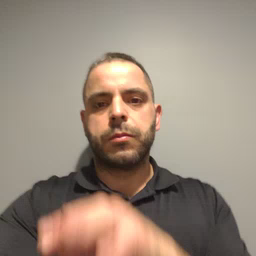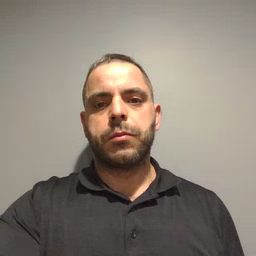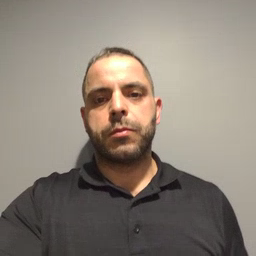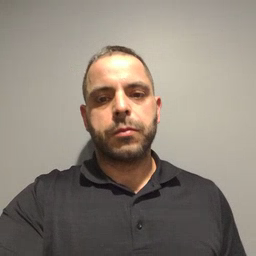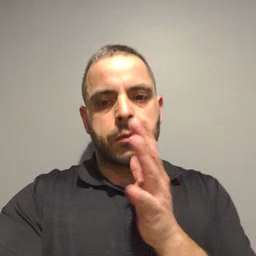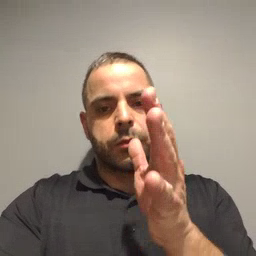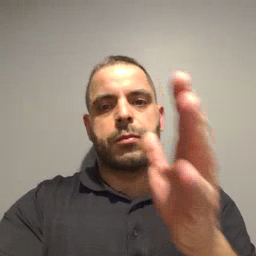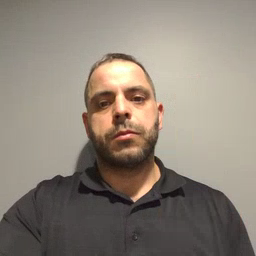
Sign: grandma